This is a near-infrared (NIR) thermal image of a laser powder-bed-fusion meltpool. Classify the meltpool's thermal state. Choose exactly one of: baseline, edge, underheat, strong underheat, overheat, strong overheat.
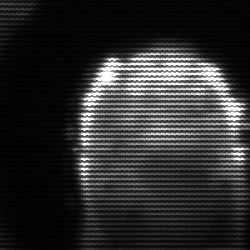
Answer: baseline